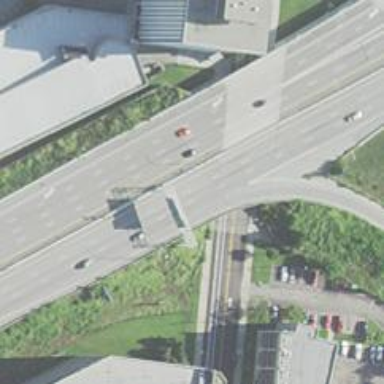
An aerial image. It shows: Motorway junction.